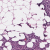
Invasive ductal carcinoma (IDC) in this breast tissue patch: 1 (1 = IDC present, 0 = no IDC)